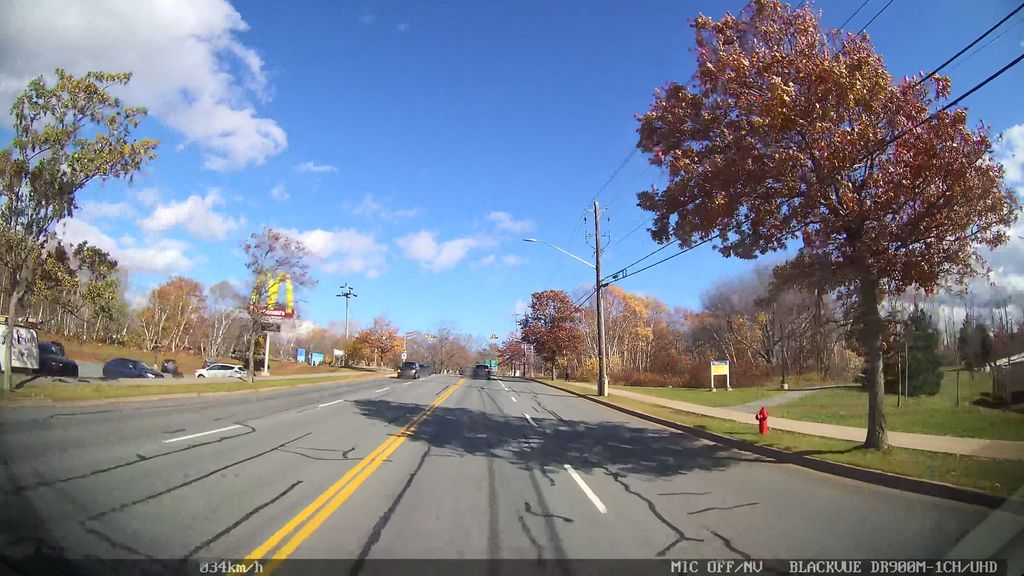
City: halifax